Field crop: maize
Growth stage: 2
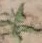
Species: atriplex